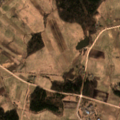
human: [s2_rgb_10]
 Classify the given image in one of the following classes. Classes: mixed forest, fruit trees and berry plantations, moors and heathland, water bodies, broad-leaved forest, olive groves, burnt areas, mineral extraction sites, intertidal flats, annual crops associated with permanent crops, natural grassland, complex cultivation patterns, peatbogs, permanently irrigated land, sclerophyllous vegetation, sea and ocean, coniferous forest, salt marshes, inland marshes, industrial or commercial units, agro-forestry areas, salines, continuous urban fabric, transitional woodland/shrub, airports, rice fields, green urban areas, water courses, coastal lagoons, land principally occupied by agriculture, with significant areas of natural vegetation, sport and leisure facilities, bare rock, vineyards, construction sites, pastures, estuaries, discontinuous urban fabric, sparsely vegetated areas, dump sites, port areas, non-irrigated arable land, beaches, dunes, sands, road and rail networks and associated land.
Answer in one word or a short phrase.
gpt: discontinuous urban fabric, non-irrigated arable land, pastures, complex cultivation patterns, land principally occupied by agriculture, with significant areas of natural vegetation, mixed forest